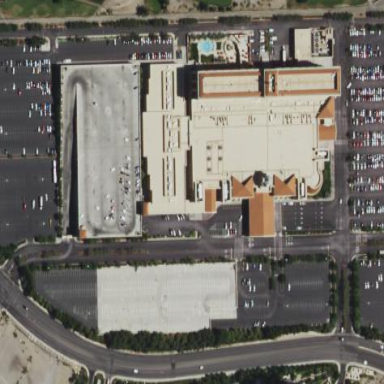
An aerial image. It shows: Casino.